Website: bh-photo
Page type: payment
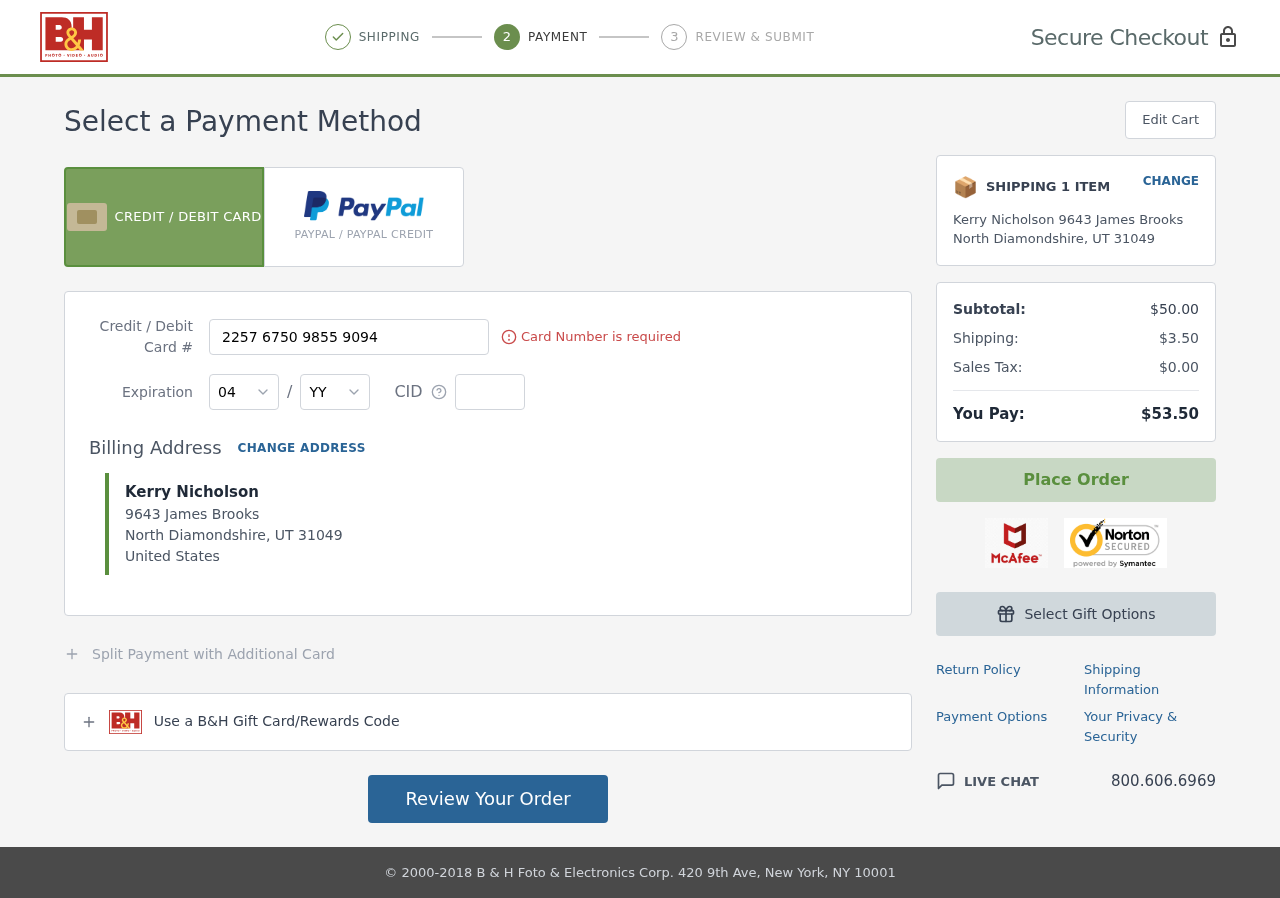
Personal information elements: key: PII_CARD_CVV
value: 147
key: PII_CARD_EXPIRY_MONTH
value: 04
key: PII_CARD_EXPIRY_YEAR
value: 27
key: PII_CARD_NUMBER
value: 2257 6750 9855 9094
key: PII_CITY
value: North Diamondshire
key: PII_COUNTRY
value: United States
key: PII_FULLNAME
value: Kerry Nicholson
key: PII_POSTCODE
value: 31049
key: PII_STATE_ABBR
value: UT
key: PII_STREET
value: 9643 James Brooks
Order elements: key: ORDER_NUM_ITEMS
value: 1
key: ORDER_SUBTOTAL
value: $50.00
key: ORDER_SHIPPING_COST
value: $3.50
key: ORDER_TAX
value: $0.00
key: ORDER_TOTAL
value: $53.50